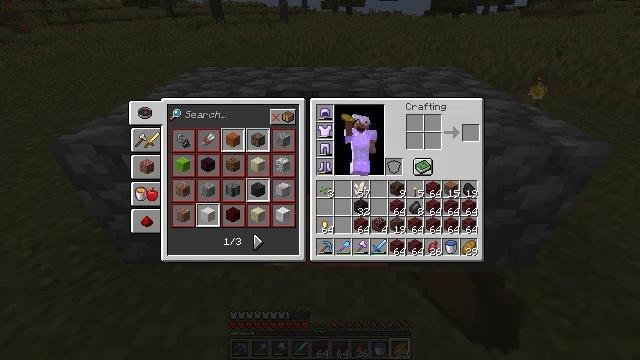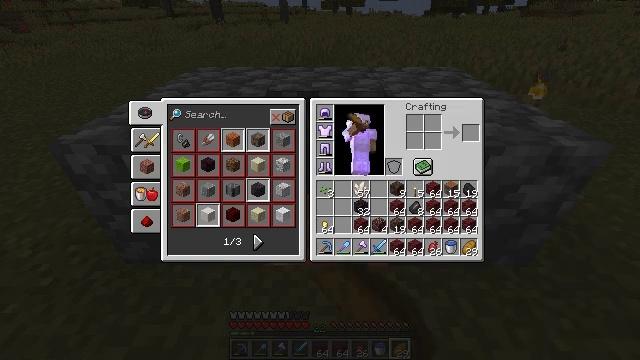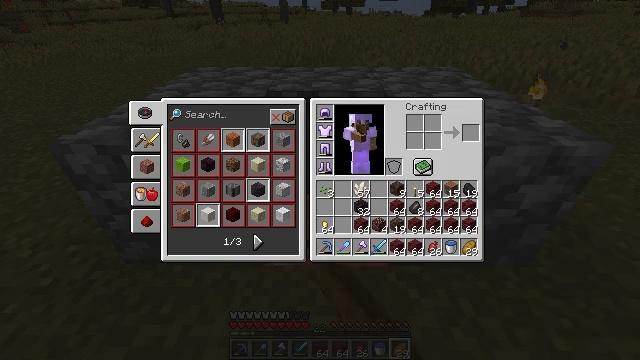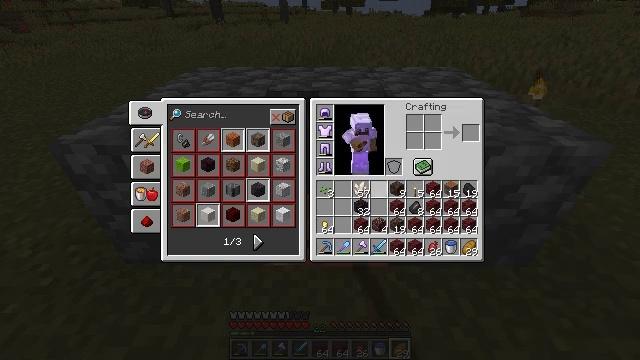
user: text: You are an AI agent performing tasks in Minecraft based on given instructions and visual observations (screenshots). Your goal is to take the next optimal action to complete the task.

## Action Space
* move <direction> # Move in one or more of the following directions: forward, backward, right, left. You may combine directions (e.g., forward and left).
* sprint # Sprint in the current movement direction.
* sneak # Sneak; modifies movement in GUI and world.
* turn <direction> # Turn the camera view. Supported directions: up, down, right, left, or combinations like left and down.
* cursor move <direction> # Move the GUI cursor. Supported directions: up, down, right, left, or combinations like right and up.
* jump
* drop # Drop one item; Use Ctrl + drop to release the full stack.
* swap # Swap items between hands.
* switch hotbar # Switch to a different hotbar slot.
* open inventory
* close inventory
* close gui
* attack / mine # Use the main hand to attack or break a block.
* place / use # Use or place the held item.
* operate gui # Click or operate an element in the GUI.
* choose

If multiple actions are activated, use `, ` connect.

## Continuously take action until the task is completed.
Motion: motion action
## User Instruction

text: Drop a nether brick.
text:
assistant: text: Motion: cursor move left and down
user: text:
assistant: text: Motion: cursor move left and down
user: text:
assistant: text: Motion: cursor move down
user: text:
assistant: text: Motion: no_op